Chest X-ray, AP view. Patient: 60 years old, sex M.
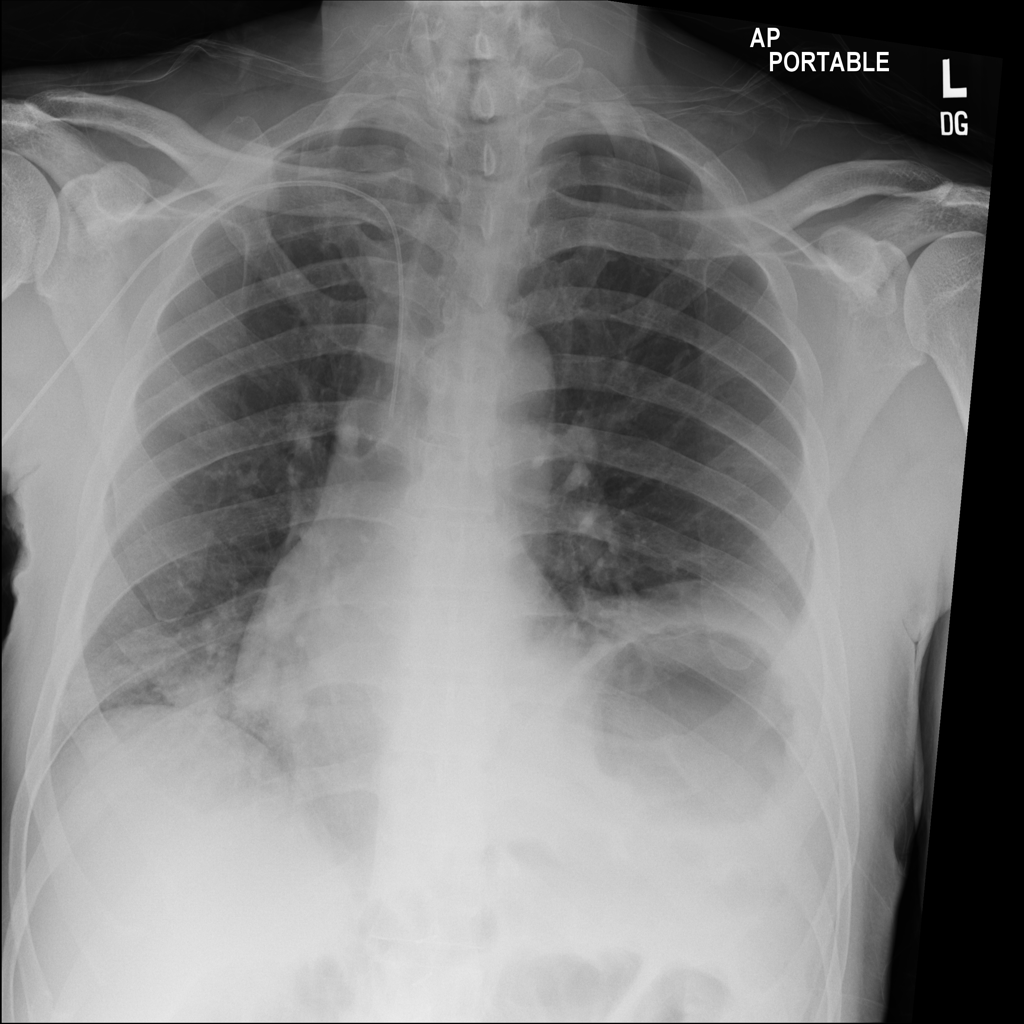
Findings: Atelectasis, Effusion, Infiltration